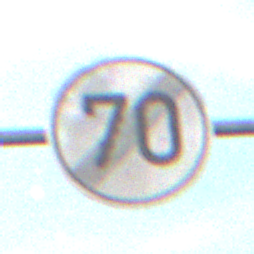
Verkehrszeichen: EndeGeschwindigkeit70
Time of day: Night
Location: Outdoor (Nature)
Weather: Overcast
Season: NotSpecified
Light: Artificial